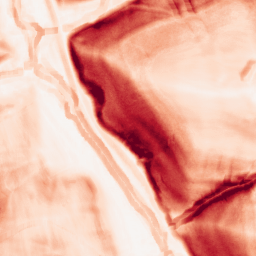
Category: morphological
Decomposition family: morphological_gradient
Decomposition parameters: size: 7
shape: square
Upsampling method: sinc_hamming
Upsampling parameters: scale: 4
kernel_size: 16
Upsampling scale: 4